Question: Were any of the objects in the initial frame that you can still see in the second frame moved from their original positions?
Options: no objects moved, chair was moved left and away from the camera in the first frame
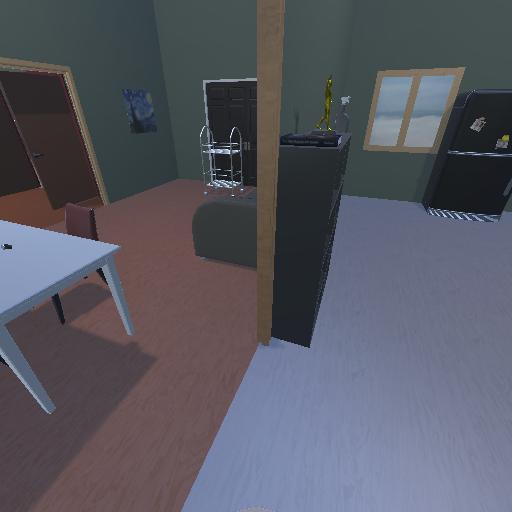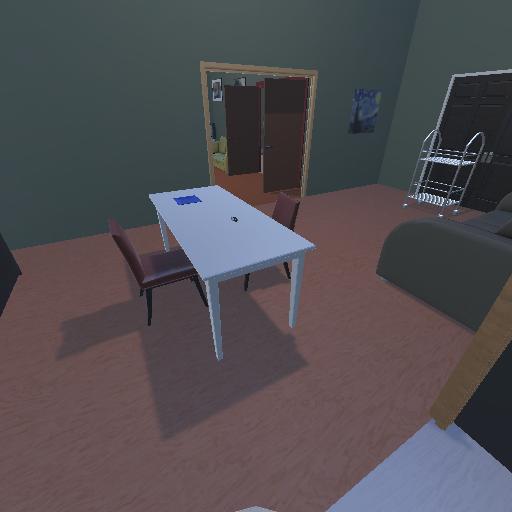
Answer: no objects moved